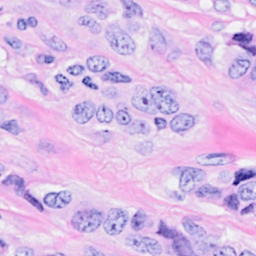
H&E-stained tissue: Breast